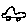
Label: car